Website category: university
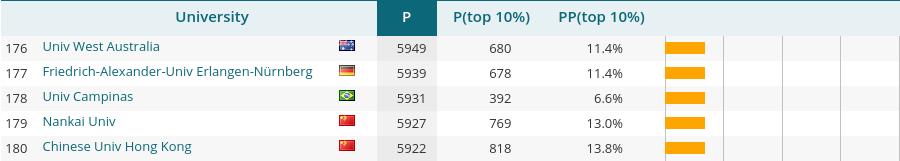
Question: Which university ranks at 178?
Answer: Univ Campinas

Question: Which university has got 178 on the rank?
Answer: Univ Campinas

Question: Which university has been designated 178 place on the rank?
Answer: Univ Campinas

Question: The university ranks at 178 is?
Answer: Univ Campinas

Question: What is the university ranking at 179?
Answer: Nankai Univ

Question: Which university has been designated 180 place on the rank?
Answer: Chinese Univ Hong Kong

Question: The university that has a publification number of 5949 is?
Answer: Univ West Australia

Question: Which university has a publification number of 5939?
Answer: Friedrich-Alexander-Univ Erlangen-Nrnberg

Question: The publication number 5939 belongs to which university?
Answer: Friedrich-Alexander-Univ Erlangen-Nrnberg

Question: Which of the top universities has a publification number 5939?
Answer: Friedrich-Alexander-Univ Erlangen-Nrnberg

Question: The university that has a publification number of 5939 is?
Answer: Friedrich-Alexander-Univ Erlangen-Nrnberg

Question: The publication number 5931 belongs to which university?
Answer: Univ Campinas

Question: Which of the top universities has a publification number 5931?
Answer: Univ Campinas

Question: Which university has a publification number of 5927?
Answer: Nankai Univ

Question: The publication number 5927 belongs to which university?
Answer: Nankai Univ

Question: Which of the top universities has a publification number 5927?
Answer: Nankai Univ

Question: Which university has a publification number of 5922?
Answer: Chinese Univ Hong Kong

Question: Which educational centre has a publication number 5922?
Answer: Chinese Univ Hong Kong

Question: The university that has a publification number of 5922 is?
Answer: Chinese Univ Hong Kong

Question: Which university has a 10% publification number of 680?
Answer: Univ West Australia

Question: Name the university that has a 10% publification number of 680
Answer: Univ West Australia

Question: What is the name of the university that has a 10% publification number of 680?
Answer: Univ West Australia

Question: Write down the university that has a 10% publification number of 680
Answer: Univ West Australia

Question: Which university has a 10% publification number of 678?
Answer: Friedrich-Alexander-Univ Erlangen-Nrnberg

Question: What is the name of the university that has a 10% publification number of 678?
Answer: Friedrich-Alexander-Univ Erlangen-Nrnberg

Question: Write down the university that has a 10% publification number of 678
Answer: Friedrich-Alexander-Univ Erlangen-Nrnberg

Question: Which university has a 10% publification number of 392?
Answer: Univ Campinas

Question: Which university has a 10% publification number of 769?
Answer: Nankai Univ

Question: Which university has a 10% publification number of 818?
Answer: Chinese Univ Hong Kong

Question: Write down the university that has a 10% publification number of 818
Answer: Chinese Univ Hong Kong